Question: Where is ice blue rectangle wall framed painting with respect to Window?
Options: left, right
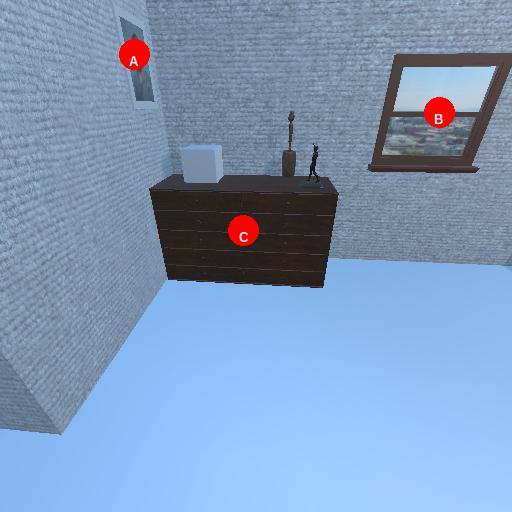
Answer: left